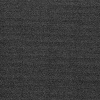
Atmospheric dust classification: dusty